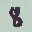
Label: 8